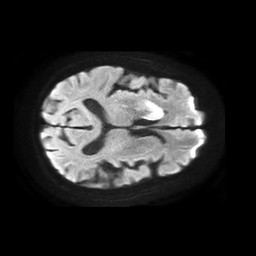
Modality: TRACE
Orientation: axial
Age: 82
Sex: female
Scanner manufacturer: philips
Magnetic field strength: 1.5 T
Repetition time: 4.6 s
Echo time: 0.08528 s